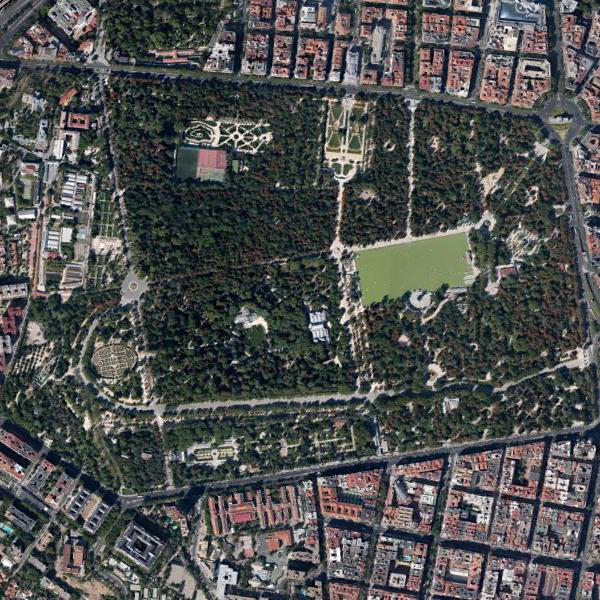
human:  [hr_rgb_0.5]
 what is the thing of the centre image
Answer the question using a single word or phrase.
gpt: park